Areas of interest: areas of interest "Parking Lot"
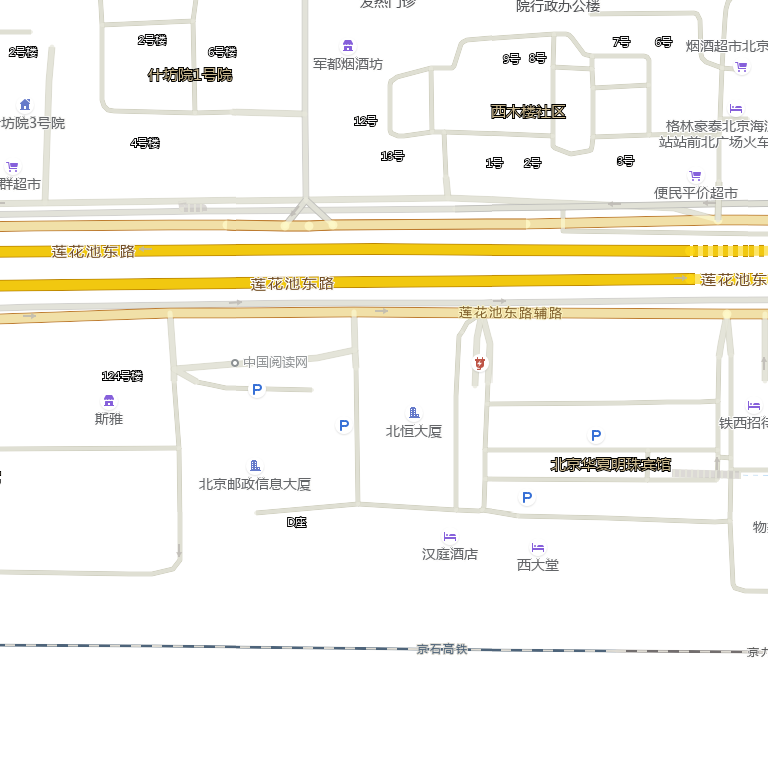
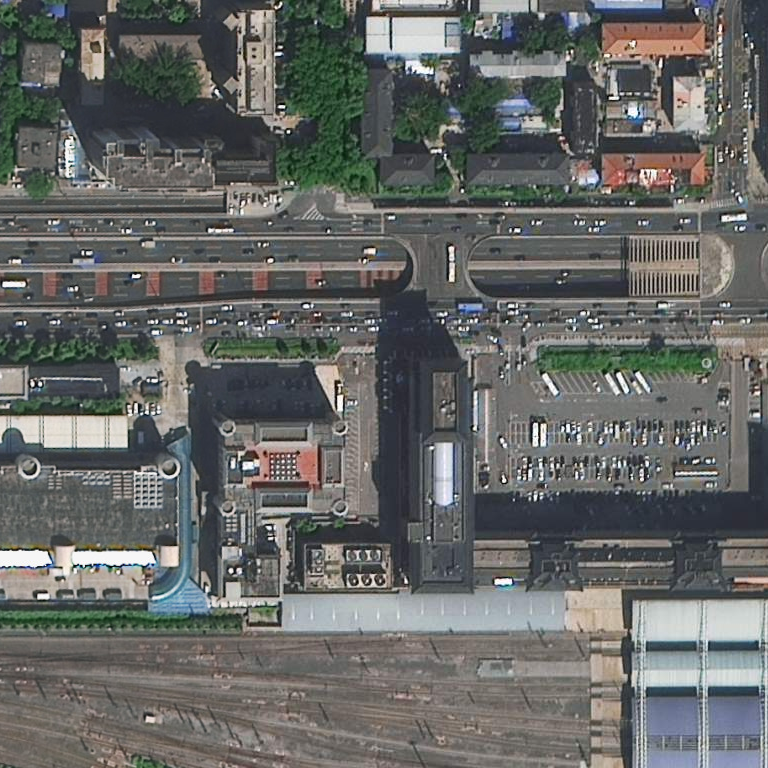